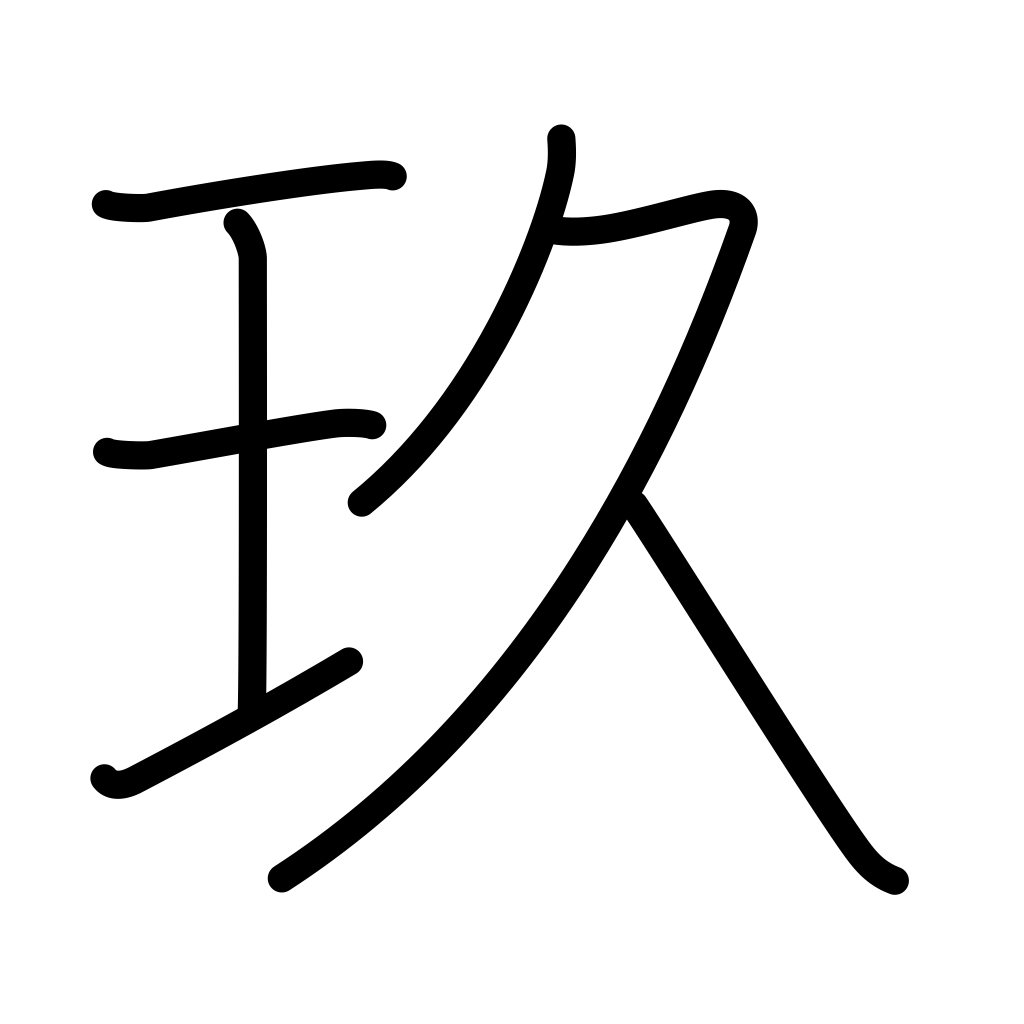
Meaning: beautiful black jewel, nine